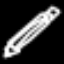
Label: pencil